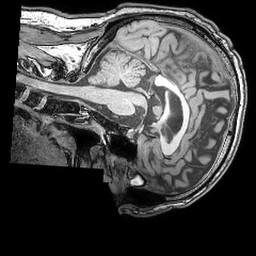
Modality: T1w
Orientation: sagittal
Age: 46
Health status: ill
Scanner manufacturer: philips
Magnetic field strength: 3 T
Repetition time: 0.007 s
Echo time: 0.003501 s